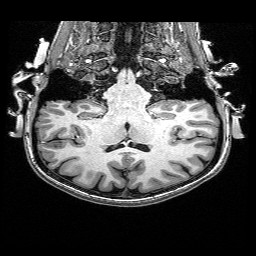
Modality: T1w
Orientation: sagittal